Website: home-depot
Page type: receipt
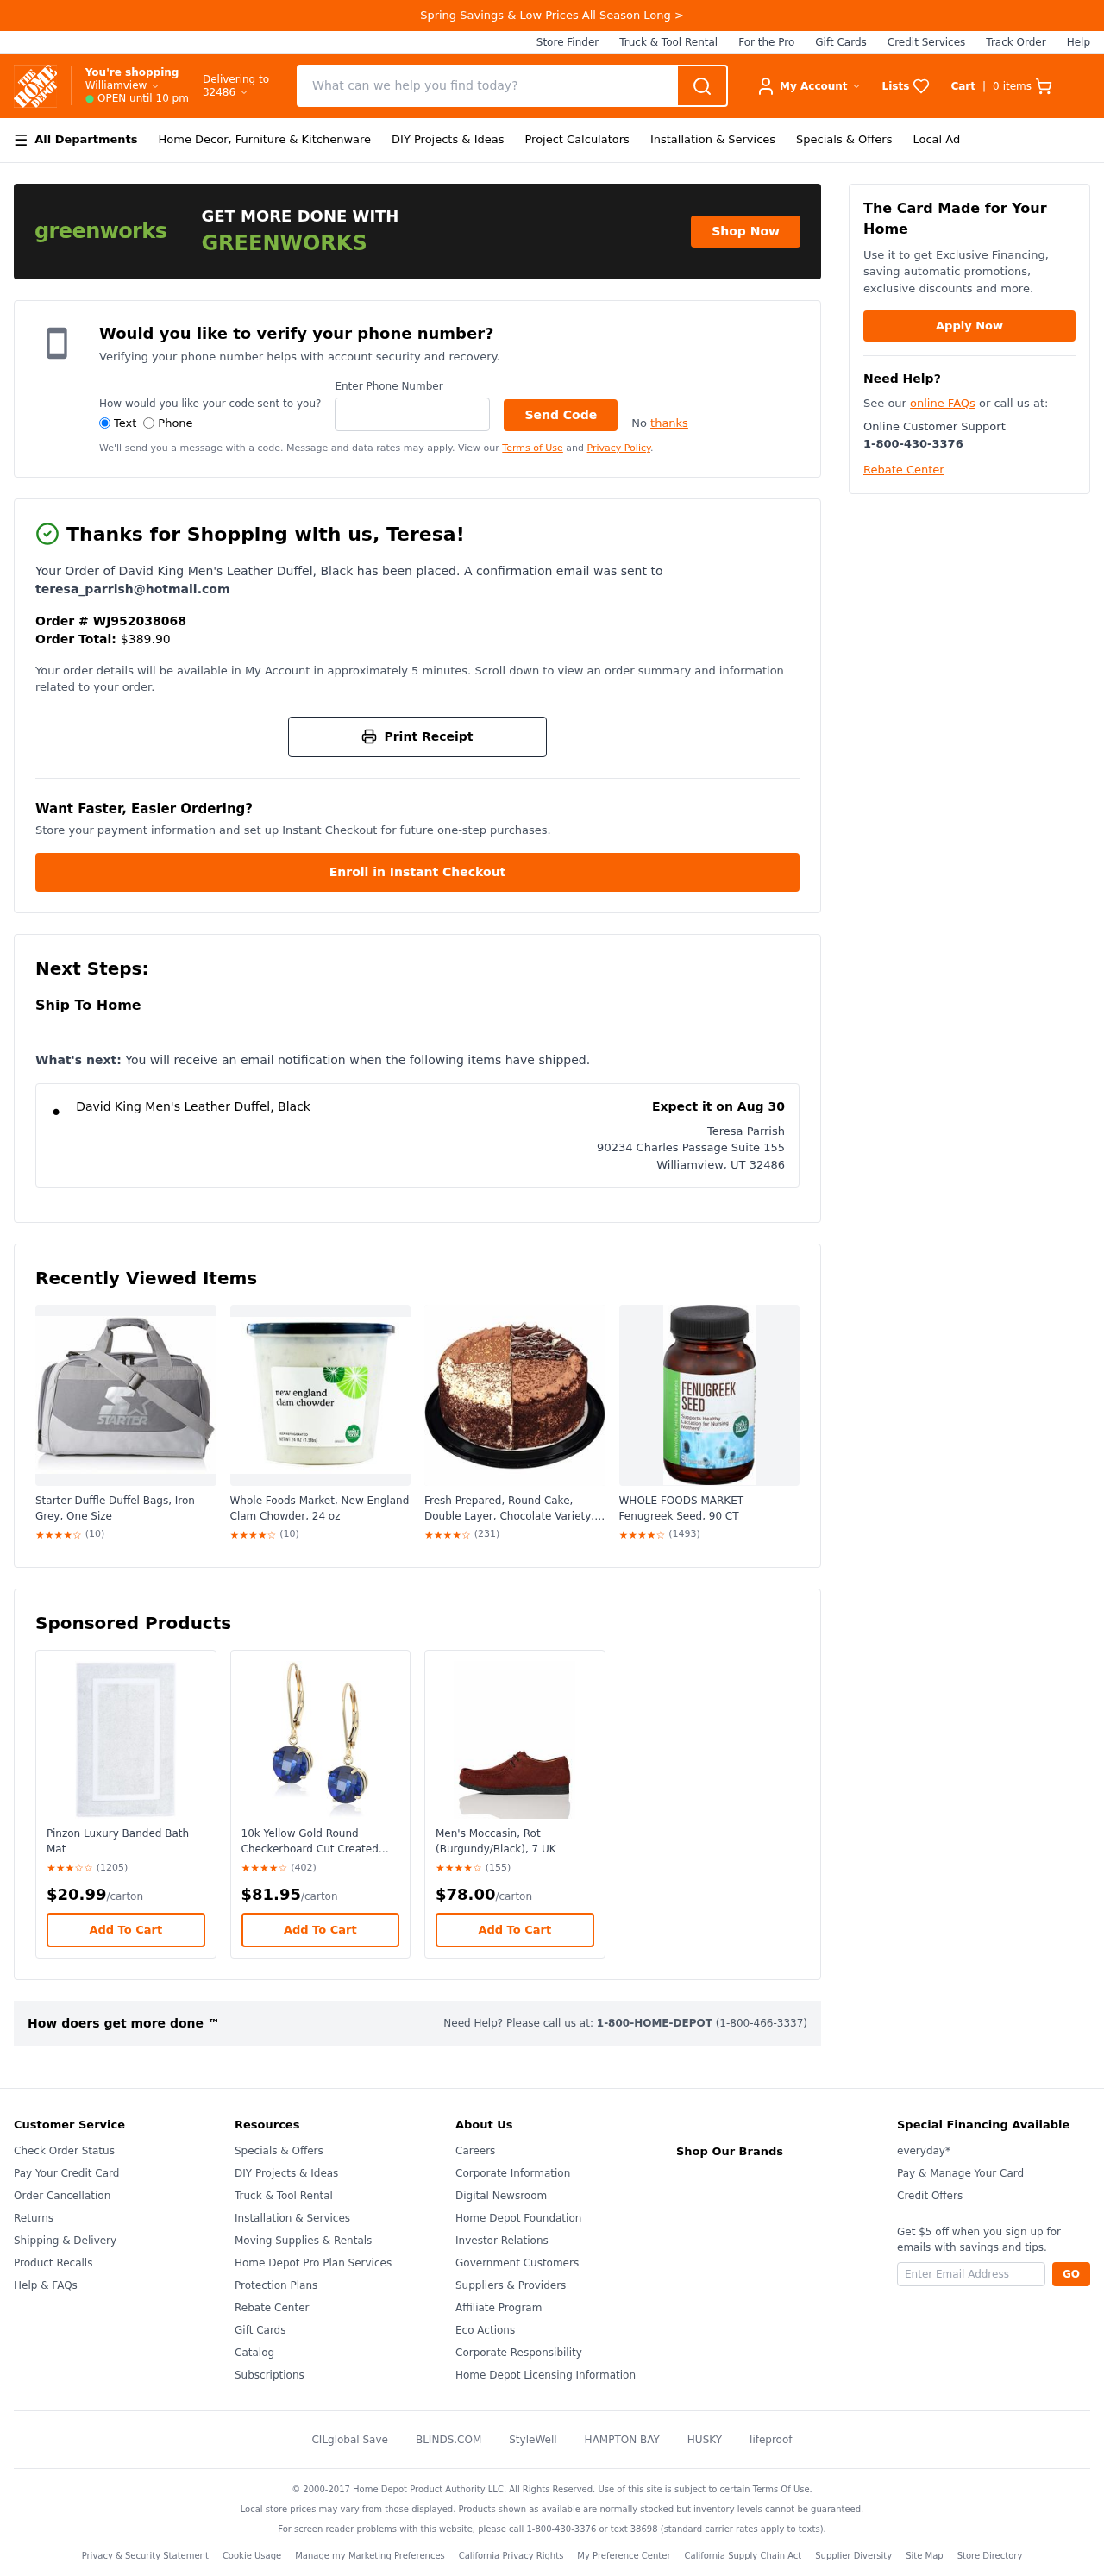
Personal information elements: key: PII_CITY
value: Williamview
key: PII_CITY_STATE_ZIP
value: Williamview, UT 32486
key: PII_EMAIL
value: teresa_parrish@hotmail.com
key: PII_FIRSTNAME
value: Teresa
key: PII_FULLNAME
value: Teresa Parrish
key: PII_PHONE
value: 6659387819
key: PII_POSTCODE
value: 32486
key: PII_STREET
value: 90234 Charles Passage Suite 155
Product elements: key: PRODUCT1_NAME
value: David King Men's Leather Duffel, Black
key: PRODUCT2_NAME
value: Starter Duffle Duffel Bags, Iron Grey, One Size
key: PRODUCT2_RATING
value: ★★★★☆
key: PRODUCT2_NUM_RATINGS
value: (10)
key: PRODUCT3_NAME
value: Whole Foods Market, New England Clam Chowder, 24 oz
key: PRODUCT3_RATING
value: ★★★★☆
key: PRODUCT3_NUM_RATINGS
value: (10)
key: PRODUCT4_NAME
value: Fresh Prepared, Round Cake, Double Layer, Chocolate Variety, 42 Oz
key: PRODUCT4_RATING
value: ★★★★☆
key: PRODUCT4_NUM_RATINGS
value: (231)
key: PRODUCT5_NAME
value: WHOLE FOODS MARKET Fenugreek Seed, 90 CT
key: PRODUCT5_RATING
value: ★★★★☆
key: PRODUCT5_NUM_RATINGS
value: (1493)
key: PRODUCT6_NAME
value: Pinzon Luxury Banded Bath Mat
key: PRODUCT6_RATING
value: ★★★☆☆
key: PRODUCT6_NUM_RATINGS
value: (1205)
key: PRODUCT6_PRICE
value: $20.99
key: PRODUCT7_NAME
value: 10k Yellow Gold Round Checkerboard Cut Created Blue Sapphire Leverback Earrings (8mm)
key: PRODUCT7_RATING
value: ★★★★☆
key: PRODUCT7_NUM_RATINGS
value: (402)
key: PRODUCT7_PRICE
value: $81.95
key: PRODUCT8_NAME
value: Men's Moccasin, Rot (Burgundy/Black), 7 UK
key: PRODUCT8_RATING
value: ★★★★☆
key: PRODUCT8_NUM_RATINGS
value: (155)
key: PRODUCT8_PRICE
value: $78.00
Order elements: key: ORDER_NUM_ITEMS
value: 0
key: ORDER_ID
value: WJ952038068
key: ORDER_TOTAL
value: $389.90
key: ORDER_DELIVERY_DATE
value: Expect it on Aug 30